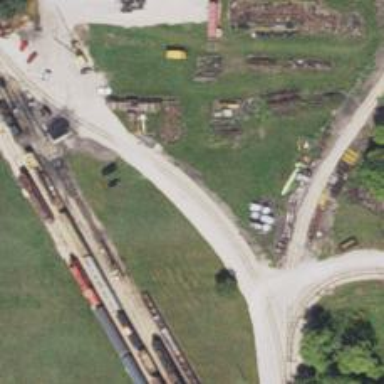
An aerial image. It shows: Preserved railway yard with rails.